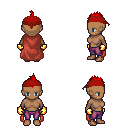
a pixel art fantasy rpg character, female body template, human, dark skin, maroon cape, magenta pants, red mohawk hairstyle, red bandana, gold gloves, four views (front, back, left, right), 2x2 character sprite sheet, small pixel art, hard edges, no anti-aliasing